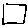
Label: square